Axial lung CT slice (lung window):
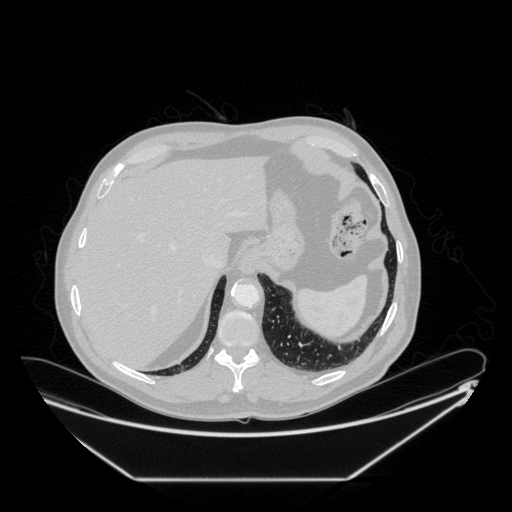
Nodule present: no